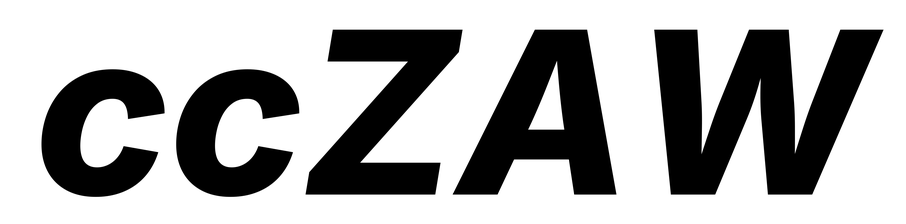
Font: Inter-Italic_ExtraBold_Italic